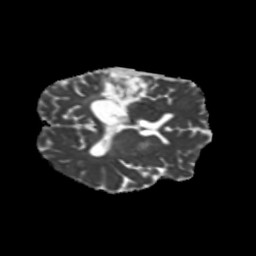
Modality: MD
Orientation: axial
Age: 49
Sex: male
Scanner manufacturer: siemens
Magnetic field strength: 3 T
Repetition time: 5.25 s
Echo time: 0.08 s